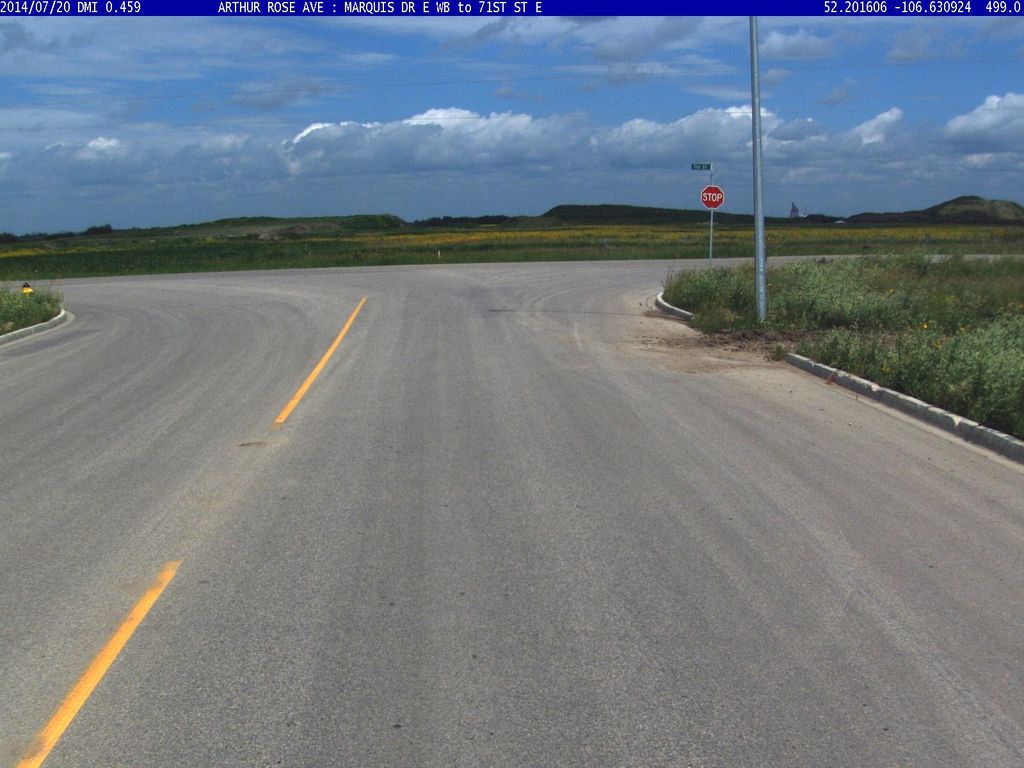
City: saskatoon